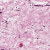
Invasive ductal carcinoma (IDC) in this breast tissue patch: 0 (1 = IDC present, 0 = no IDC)